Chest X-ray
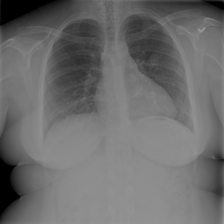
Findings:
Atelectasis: negative
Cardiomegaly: negative
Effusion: negative
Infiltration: negative
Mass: negative
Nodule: negative
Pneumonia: negative
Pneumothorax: negative
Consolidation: positive
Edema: negative
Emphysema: negative
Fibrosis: negative
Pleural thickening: negative
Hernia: negative